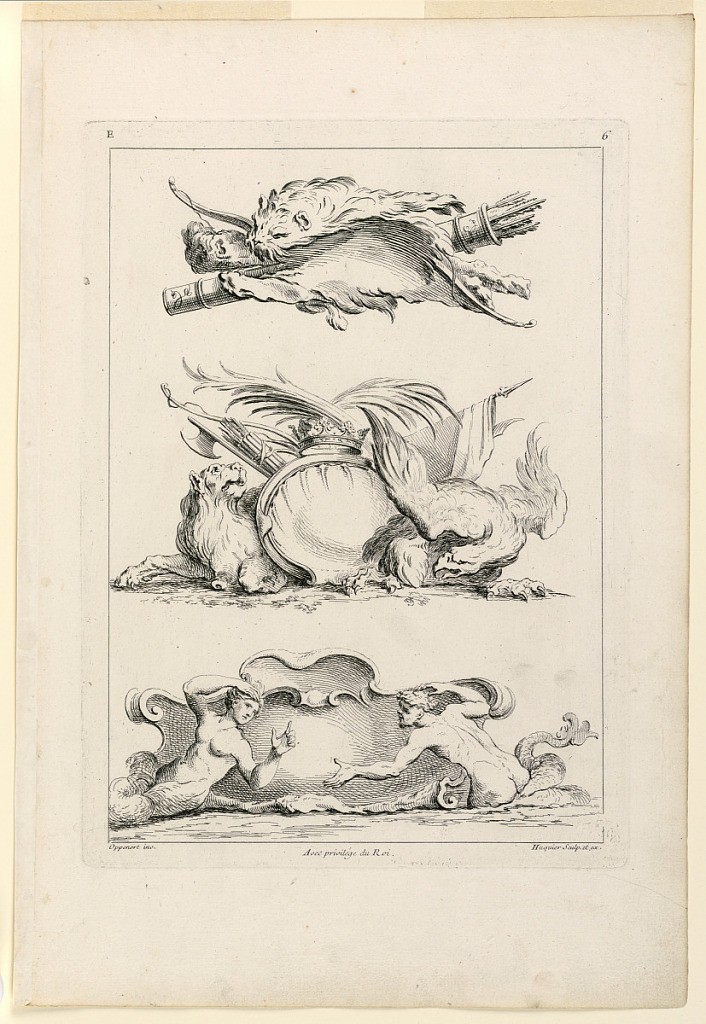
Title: page Six from "Cinquième Livre Contenant des Cartouches Inventés par G. M. Oppenort Architecte du Roi et Gravé par Huquier"
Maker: Gilles-Marie Oppenord, French, 1672–1742
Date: after 1751
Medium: Etching on paper
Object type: Print
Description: Three shell-like cartouches in sequence. First, an oval cartouche supported by hunting trophies. Second, surmounted by a crown, flanked by a lion (left), eagle (right). Third, flanked by a triton (left) and a mermaid (left). Inscribed, upper left: "E"; upper right: "6"; lower left: "Oppenort inv."; center: "Avec privilege du Roi"; lower left: "Huquier sculp. et ex."